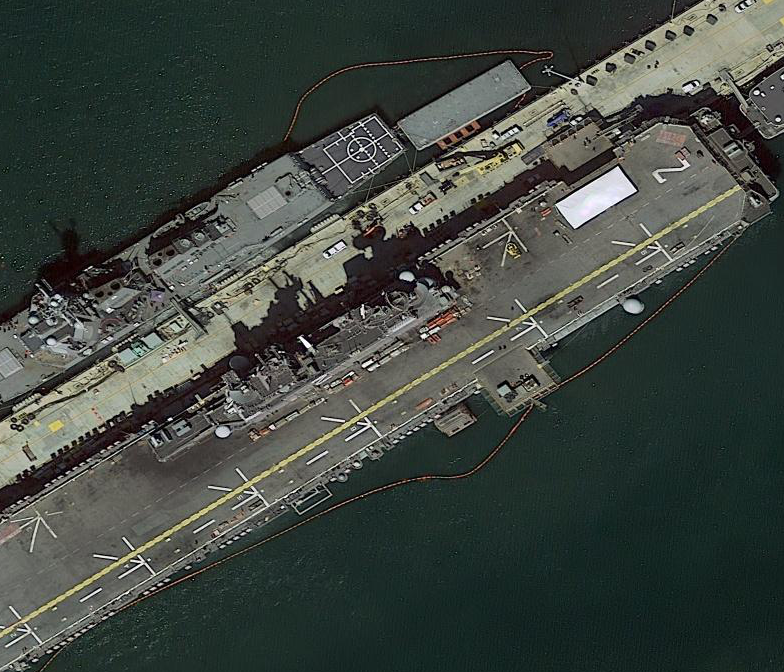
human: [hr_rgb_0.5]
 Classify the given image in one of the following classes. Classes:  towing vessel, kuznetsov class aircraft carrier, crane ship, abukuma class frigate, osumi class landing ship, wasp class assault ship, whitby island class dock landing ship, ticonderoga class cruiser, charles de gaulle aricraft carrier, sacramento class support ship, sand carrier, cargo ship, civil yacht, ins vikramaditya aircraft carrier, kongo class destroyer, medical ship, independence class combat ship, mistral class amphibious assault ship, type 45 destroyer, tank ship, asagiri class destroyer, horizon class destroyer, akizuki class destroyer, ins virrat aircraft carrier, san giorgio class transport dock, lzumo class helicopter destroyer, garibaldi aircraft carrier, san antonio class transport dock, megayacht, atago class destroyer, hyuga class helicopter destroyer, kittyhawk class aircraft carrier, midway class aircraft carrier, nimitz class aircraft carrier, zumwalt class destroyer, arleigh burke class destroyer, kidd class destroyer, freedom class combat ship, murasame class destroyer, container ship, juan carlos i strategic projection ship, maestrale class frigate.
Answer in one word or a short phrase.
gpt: Wasp class assault ship